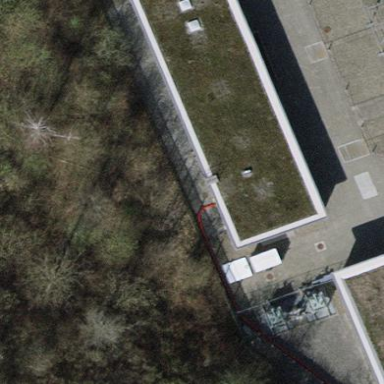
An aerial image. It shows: Service building housing distribution level power substation. The building has flat roof.